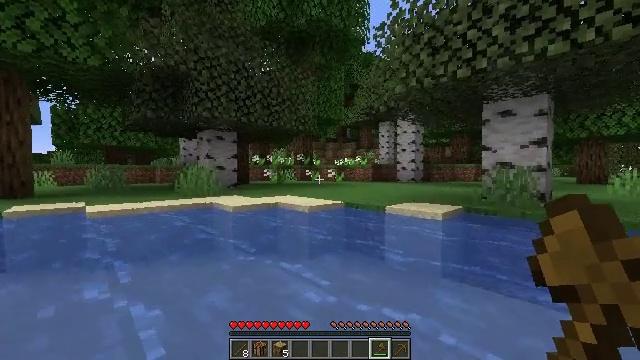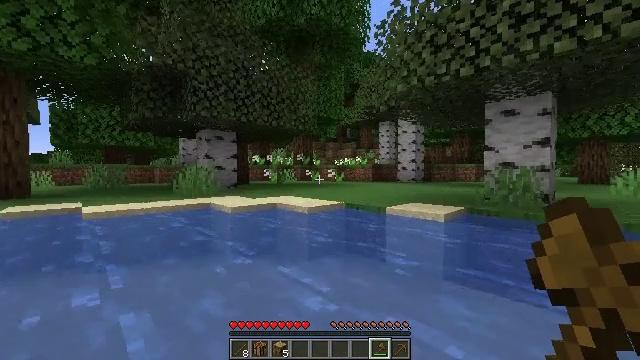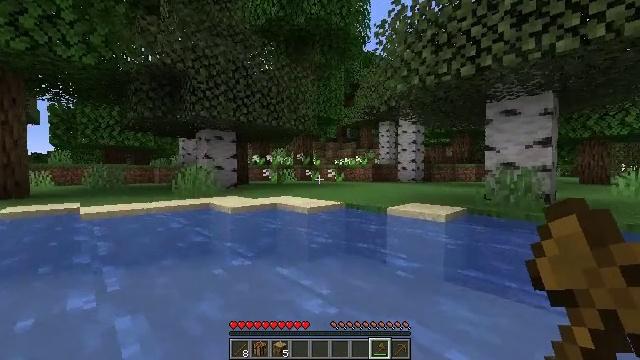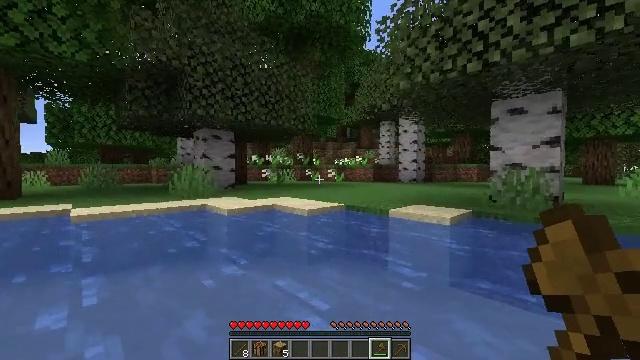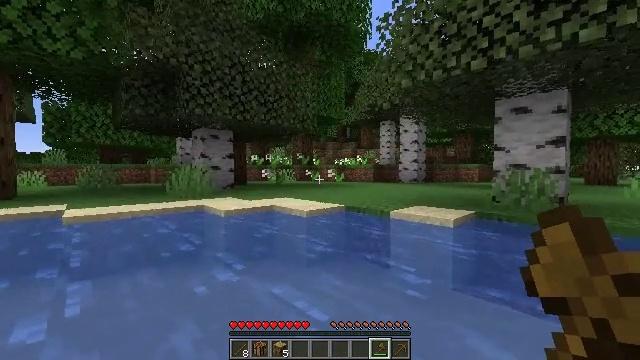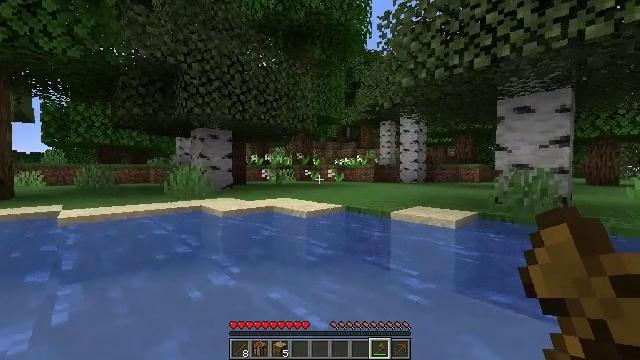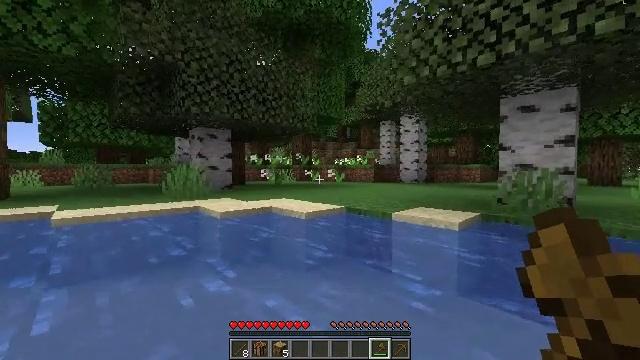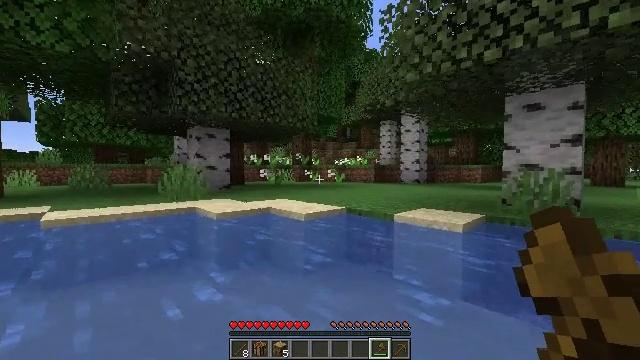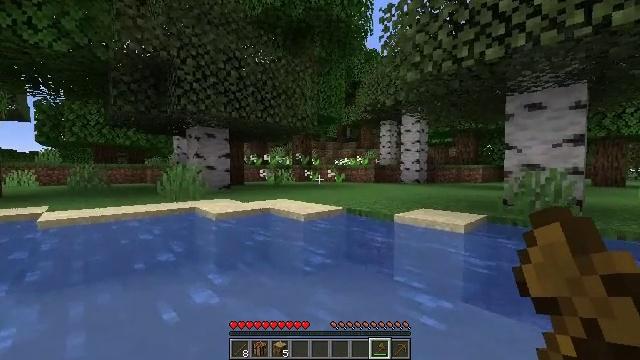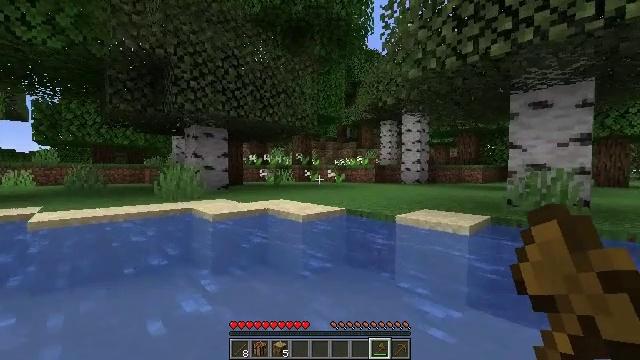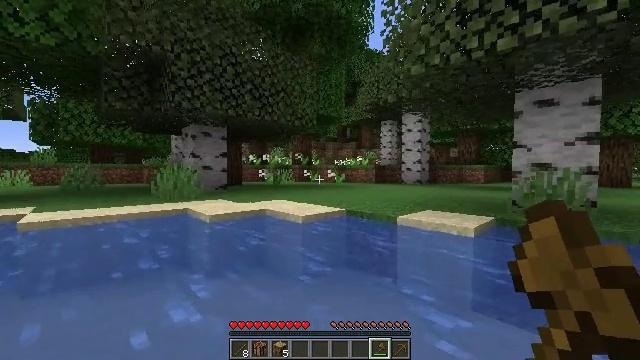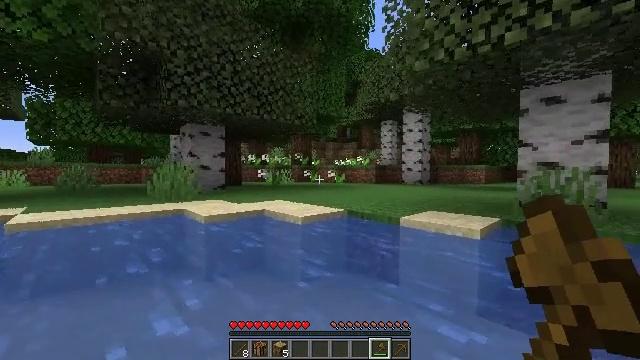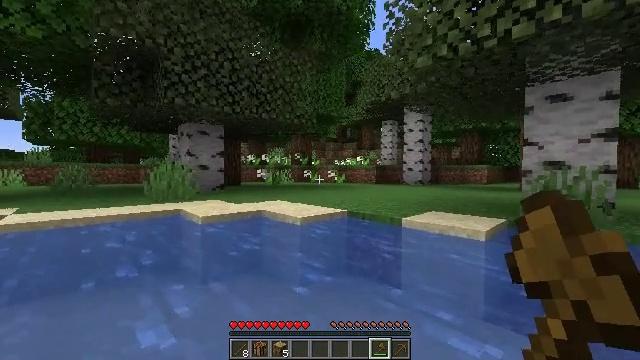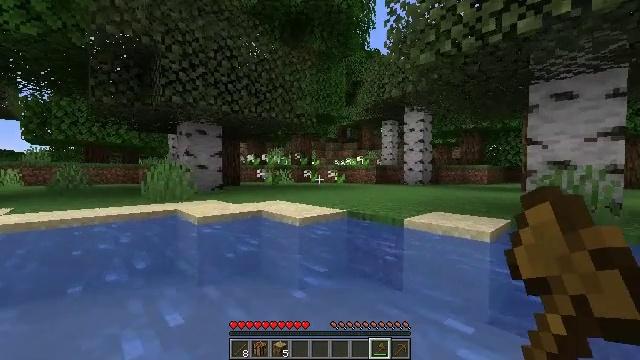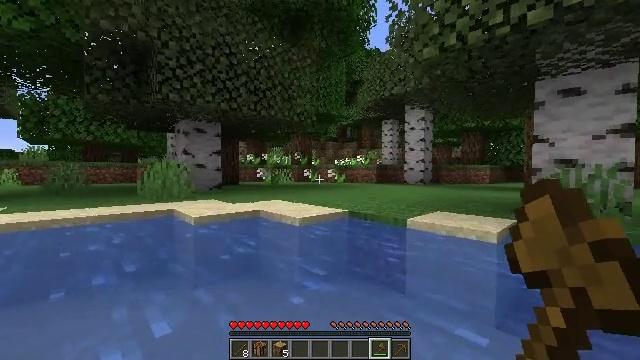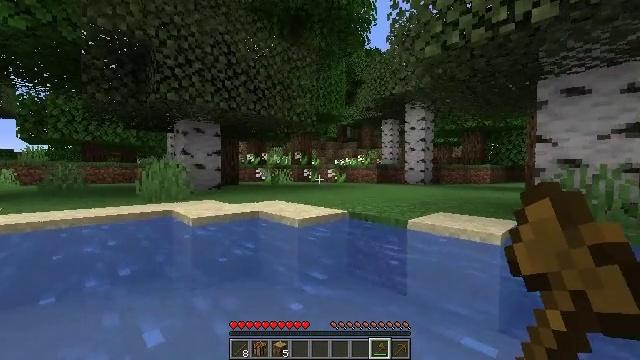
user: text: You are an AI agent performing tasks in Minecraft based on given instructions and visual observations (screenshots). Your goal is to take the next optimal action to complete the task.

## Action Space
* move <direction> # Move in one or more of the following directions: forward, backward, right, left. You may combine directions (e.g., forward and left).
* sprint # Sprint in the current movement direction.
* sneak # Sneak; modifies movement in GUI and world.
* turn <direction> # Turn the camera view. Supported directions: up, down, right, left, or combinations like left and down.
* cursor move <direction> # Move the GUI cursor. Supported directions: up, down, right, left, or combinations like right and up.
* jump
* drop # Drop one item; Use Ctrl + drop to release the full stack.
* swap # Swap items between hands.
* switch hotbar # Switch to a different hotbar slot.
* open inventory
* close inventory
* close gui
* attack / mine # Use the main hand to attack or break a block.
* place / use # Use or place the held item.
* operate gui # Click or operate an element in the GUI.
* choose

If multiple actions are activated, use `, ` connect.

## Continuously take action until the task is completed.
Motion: motion action
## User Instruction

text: Harvest a lily of the valley to use for decoration or dye.
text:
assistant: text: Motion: move forward
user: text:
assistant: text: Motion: move forward
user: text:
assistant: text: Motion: move forward
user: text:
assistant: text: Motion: move forward
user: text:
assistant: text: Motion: move forward
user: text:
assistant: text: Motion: move forward
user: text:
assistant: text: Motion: move forward
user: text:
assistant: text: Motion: move forward
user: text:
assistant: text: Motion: move forward
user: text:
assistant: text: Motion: move forward
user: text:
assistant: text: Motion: move forward
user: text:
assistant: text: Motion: move forward
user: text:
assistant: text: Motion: move forward
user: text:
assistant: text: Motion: move forward
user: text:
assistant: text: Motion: move forward
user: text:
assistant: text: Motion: move forward
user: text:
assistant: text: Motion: move forward
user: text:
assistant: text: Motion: move forward
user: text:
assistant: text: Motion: move forward
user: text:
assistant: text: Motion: move forward
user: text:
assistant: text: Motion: move forward
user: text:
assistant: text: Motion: move forward
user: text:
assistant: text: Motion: move forward
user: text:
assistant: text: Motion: move forward
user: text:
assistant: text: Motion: move forward
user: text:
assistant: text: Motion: move forward
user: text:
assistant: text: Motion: move forward
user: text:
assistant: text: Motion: move forward
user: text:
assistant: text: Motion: move forward
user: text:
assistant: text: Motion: move forward